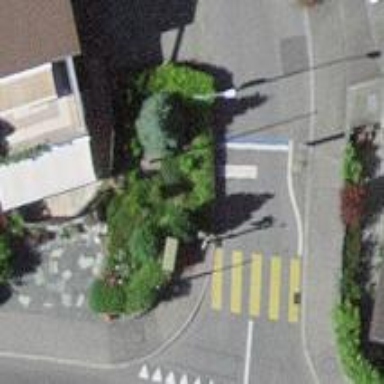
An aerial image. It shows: Road with traffic signals.